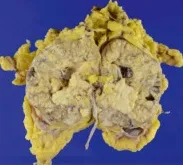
Pathological findings of nephrectomy specimen. Macroscopic findings.
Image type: medical_photograph (other_medical_photograph)